Question: Loading action should not work properly & While loading the page, the page gets hanged for few seconds due to loading action.
code as follows..
'''
$("#loadingIcon").show();
$.ajax({
type: "GET",
url: "displayCartItems.action",
data: param,
success: function(result){
$('#cartPage').html(result) ;
$("#loadingIcon").hide();
getCartItemPriceDetail();
loadCart = false;
},
});
'''
$("#loadingIcon").show() is consist of gif image but it is hanging in web page while loading
please find the image and please provide solution for this

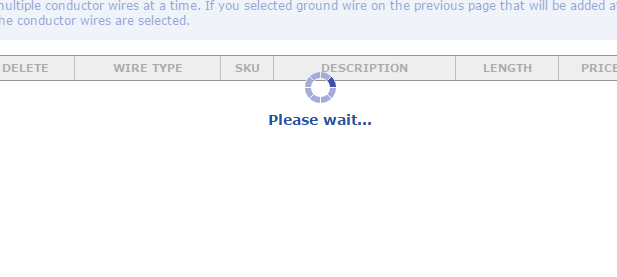
Answer: Try to show the image in the ajax 'beforeSend'. Also check does the ajax 'success' function is running or the 'error' function.
'''
$.ajax({
type: "GET",
url: "displayCartItems.action",
data: param,
beforeSend: function() {
$("#loadingIcon").show();
},
success: function(result) {
$('#cartPage').html(result);
$("#loadingIcon").hide();
getCartItemPriceDetail();
loadCart = false;
},
error: function(jqXHR, textStatus, errorThrown ) {
console.log(textStatus);
}
});
'''